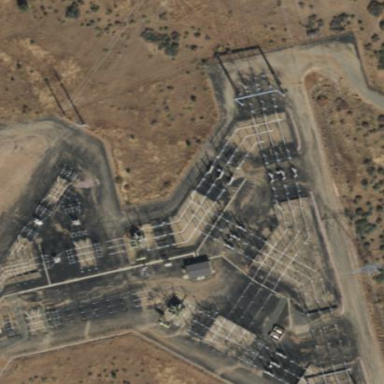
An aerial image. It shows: Outdoor power substation surrounded by fence. This substation operates at the transmission level.